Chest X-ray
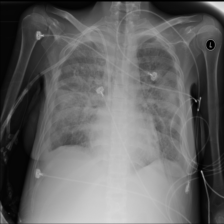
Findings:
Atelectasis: negative
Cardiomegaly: negative
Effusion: positive
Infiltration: negative
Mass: negative
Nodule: negative
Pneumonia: negative
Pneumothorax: negative
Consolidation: negative
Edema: positive
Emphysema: negative
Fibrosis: negative
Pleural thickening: negative
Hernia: negative